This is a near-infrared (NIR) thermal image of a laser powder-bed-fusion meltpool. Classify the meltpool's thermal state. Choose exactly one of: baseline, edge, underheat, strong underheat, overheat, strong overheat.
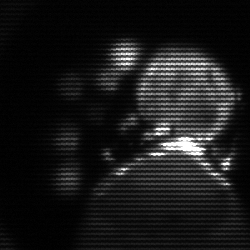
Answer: baseline